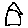
Label: house